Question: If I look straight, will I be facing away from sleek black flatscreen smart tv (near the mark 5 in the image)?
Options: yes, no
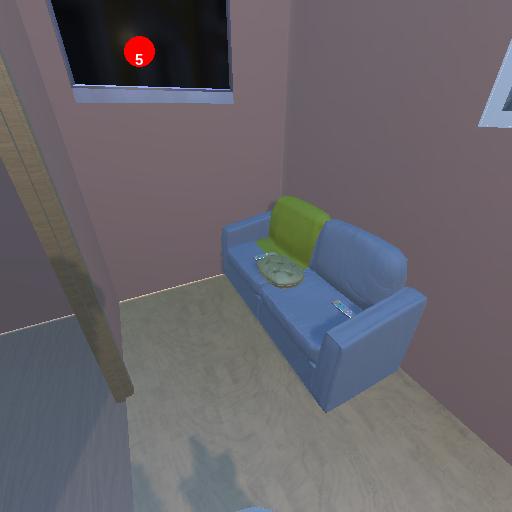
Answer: yes